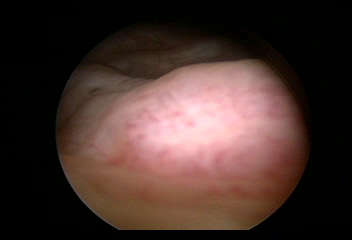
Modality: WLC
Class: Anatomical landmarks
Subclass: UreteralOrifice
Bladder cancer association: No
Annotated structures: Right ureteral orifice